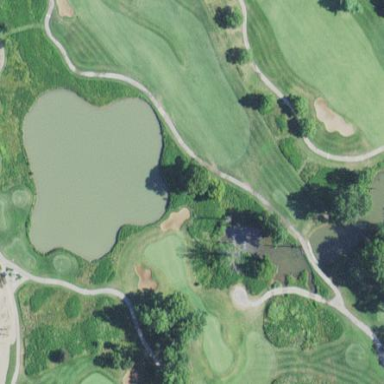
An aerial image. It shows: Rough area on grassy golf course.